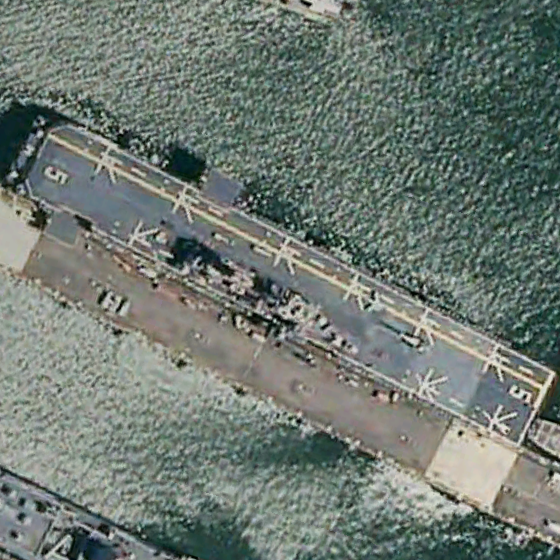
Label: assault